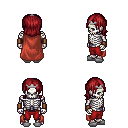
a pixel art fantasy rpg character, male body template, skeleton, maroon cape, red pants, brunette long bangs hairstyle, silver tiara, leather bracers, white slippers, four views (front, back, left, right), 2x2 character sprite sheet, small pixel art, hard edges, no anti-aliasing